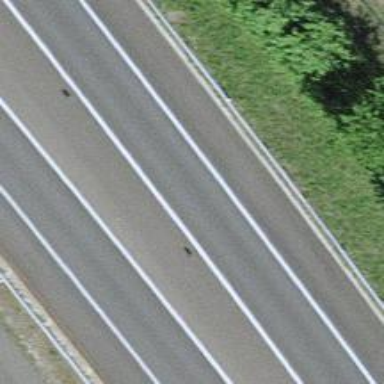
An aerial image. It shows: Asphalt motorway.